Interaction volume radius: 10 \u00c5
Interaction volume height: 10 \u00c5
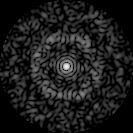
Disorder parameter: 0.822